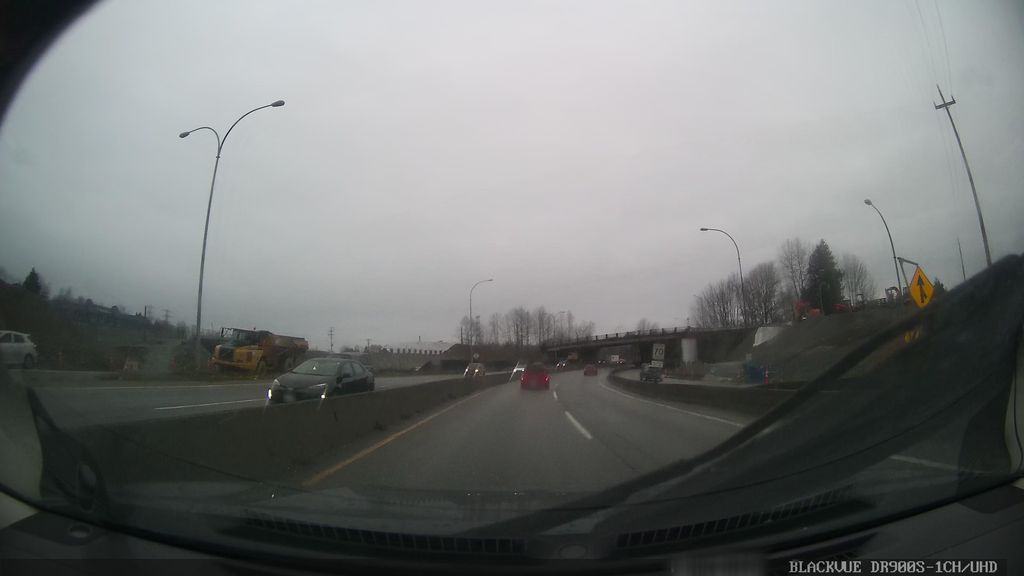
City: vancouver